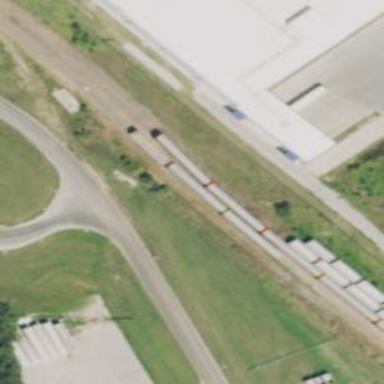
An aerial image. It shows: Abandoned railway yard.